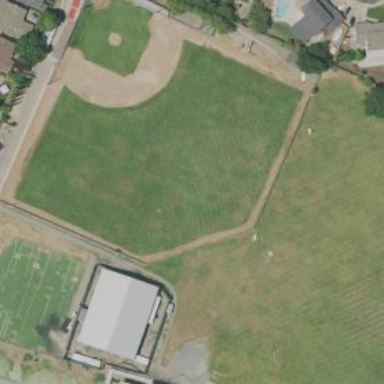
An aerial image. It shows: Baseball pitch for leisure land.